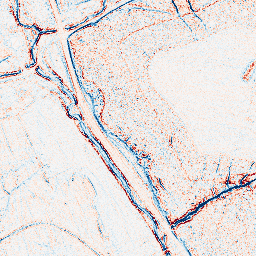
Category: edge_preserving
Decomposition family: bilateral
Decomposition parameters: d: 5
sigma_color: 100
sigma_space: 150
Upsampling method: quintic
Upsampling parameters: scale: 8
Upsampling scale: 8